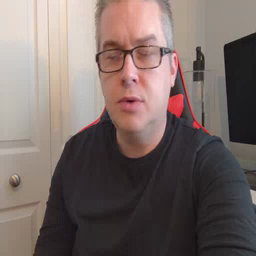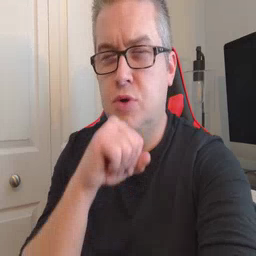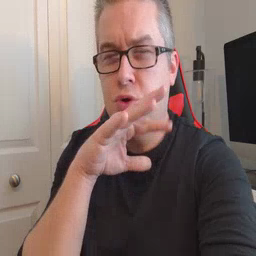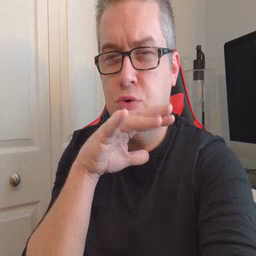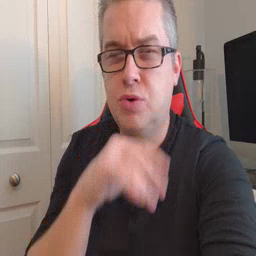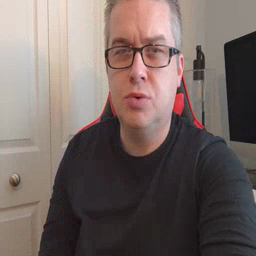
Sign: dirty